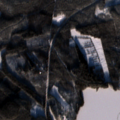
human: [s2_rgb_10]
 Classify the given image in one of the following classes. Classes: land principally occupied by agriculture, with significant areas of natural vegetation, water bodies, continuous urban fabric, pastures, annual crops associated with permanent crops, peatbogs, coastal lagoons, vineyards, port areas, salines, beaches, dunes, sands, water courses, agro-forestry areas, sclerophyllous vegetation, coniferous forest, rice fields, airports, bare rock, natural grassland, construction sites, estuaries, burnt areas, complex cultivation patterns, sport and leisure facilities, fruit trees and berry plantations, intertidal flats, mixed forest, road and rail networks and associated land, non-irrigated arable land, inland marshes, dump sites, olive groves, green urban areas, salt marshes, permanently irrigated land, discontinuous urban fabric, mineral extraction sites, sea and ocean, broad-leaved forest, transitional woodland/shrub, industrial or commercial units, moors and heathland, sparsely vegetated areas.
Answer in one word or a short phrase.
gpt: coniferous forest, mixed forest, water bodies